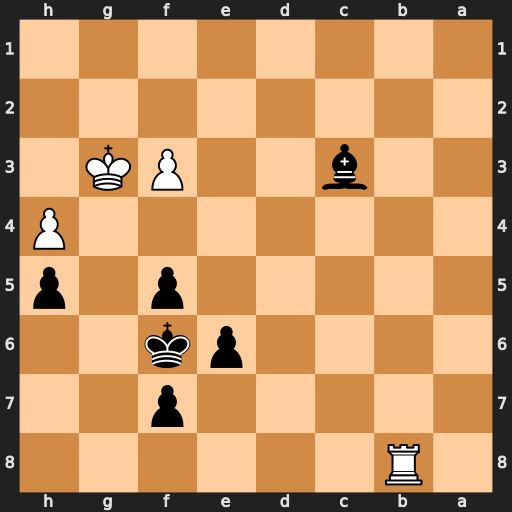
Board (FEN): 1R6/5p2/4pk2/5p1p/7P/2b2PK1/8/8
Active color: b
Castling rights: -
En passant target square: -
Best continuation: Be5+ f4 Bxb8